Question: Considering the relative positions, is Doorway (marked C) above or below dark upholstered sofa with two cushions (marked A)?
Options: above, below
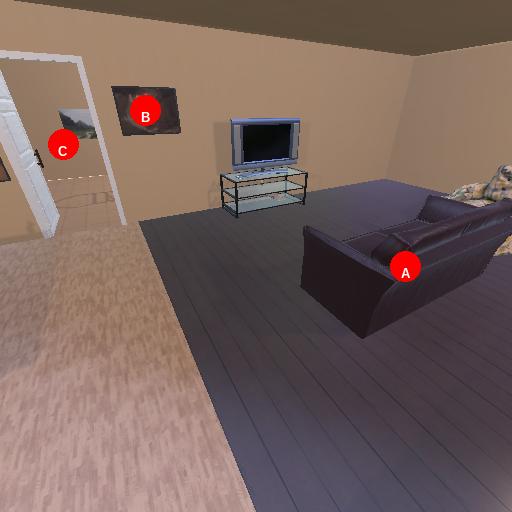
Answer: above